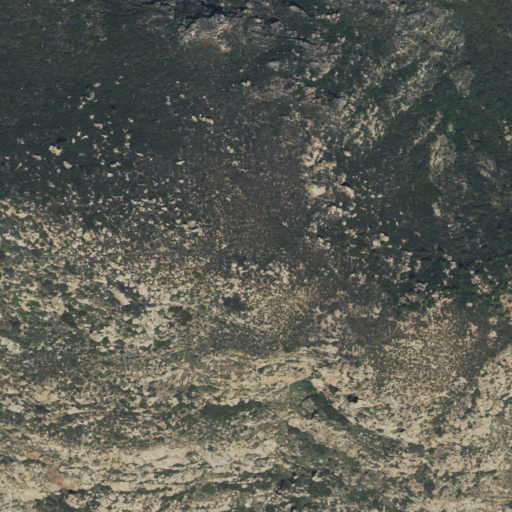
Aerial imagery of mountain in California named Eagle Peak containing only shrub